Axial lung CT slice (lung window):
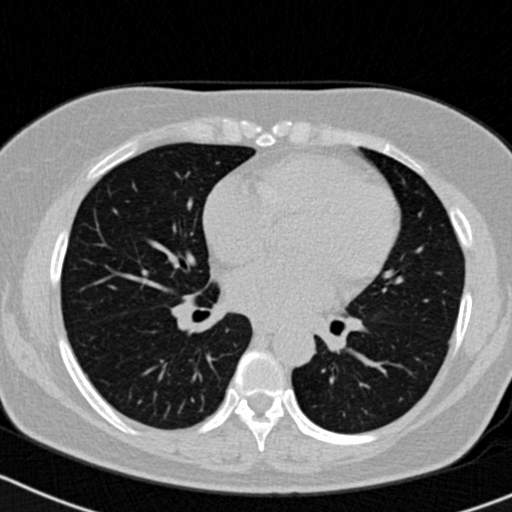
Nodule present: no